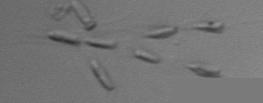
Label: Dinobryon